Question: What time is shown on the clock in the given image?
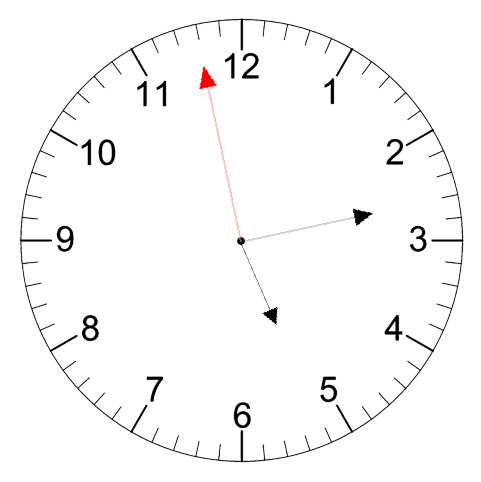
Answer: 05:12:58